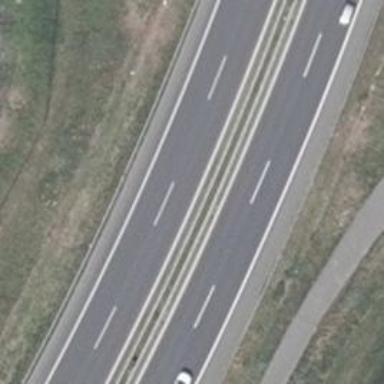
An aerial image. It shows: Trunk motorroad.